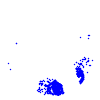
Particle: pion